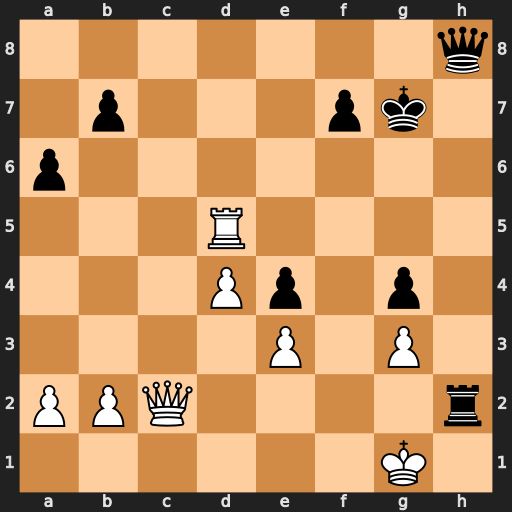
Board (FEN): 7q/1p3pk1/p7/3R4/3Pp1p1/4P1P1/PPQ4r/6K1
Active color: w
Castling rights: -
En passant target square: -
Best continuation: Qxh2 Qxh2+ Kxh2